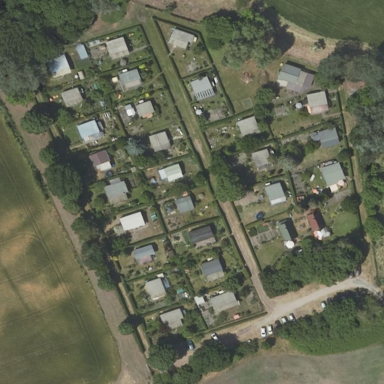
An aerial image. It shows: Allotments area.